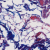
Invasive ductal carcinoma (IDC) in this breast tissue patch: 0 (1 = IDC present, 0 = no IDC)